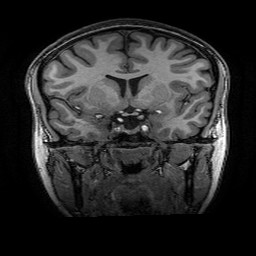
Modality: T1w
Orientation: sagittal
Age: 22
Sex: female
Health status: healthy
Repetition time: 2.53 s
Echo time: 0.0034 s